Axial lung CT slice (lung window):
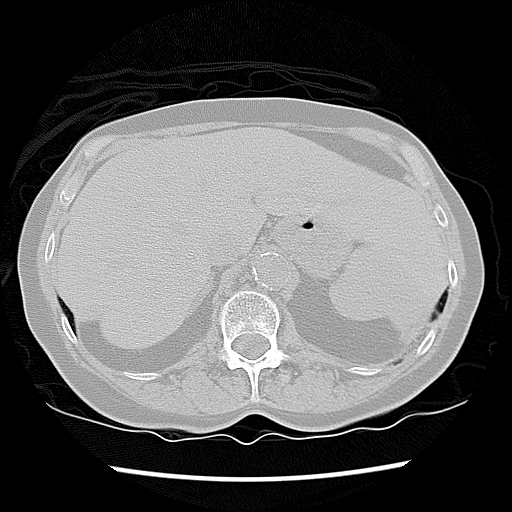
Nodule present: no